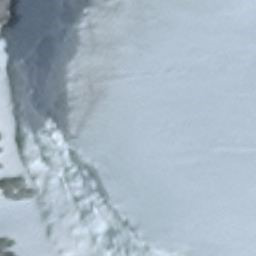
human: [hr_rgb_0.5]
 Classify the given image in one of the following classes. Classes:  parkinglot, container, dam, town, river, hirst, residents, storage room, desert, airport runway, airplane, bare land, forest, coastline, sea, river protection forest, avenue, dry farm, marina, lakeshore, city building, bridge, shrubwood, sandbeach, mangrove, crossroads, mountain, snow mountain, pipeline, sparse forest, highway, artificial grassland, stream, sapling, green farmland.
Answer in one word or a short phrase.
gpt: snow mountain